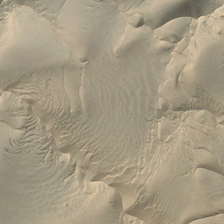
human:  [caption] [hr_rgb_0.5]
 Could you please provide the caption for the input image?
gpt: many sands form a piece of desert .

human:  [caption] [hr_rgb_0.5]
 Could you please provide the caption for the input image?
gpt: many sands form a piece of desert .

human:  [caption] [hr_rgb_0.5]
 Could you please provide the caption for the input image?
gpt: many sands form a piece of desert .

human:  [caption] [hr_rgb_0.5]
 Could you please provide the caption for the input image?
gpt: many sands form a piece of desert .

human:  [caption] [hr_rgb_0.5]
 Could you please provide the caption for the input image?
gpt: many sands form a piece of desert .